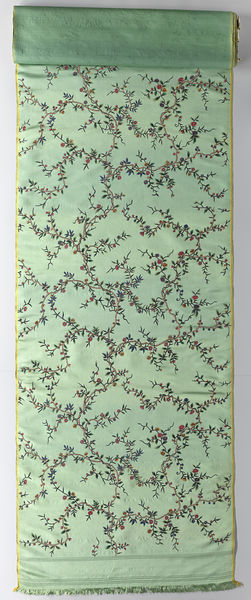
Titel: Baan veelkleurig beschilderde groene zijde, met een patroon van grillig gevormde takken met bladeren, bloemen en vruchten
Standort: Amsterdam
Institution: Rijksmuseum
Schlagwörter: curtain, red, gold, green, yellow, blanket, flowers, pattern, sheet, tapestry, scroll, trim, fabric, scarf, silk, abstract, leaves, cloth, branches, chinese, oriental, vines, rectangular, thorns, linen, soft, frills, turquoise, teal, runner, window sill, artsy, turqoise, valance, rolled, window shade, cines, table runner